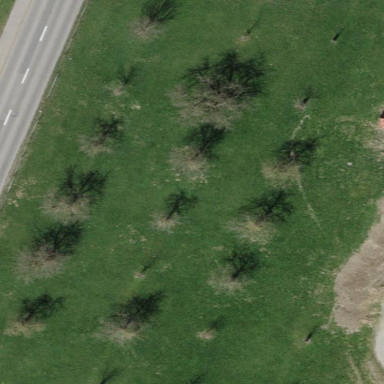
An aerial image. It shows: Orchard.